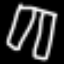
Label: pants